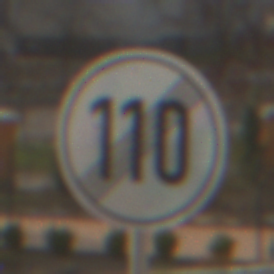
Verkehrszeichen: EndeGeschwindigkeit110
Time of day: MorningAfternoon
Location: Outdoor (Urban)
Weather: PartlyCloudy
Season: NotSpecified
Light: Natural